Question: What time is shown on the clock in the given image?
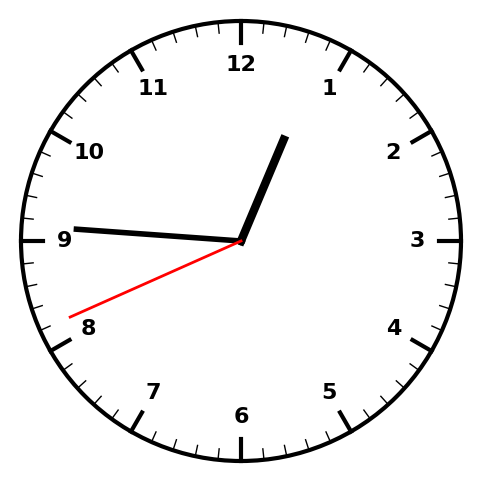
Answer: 12:45:41